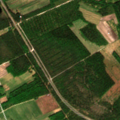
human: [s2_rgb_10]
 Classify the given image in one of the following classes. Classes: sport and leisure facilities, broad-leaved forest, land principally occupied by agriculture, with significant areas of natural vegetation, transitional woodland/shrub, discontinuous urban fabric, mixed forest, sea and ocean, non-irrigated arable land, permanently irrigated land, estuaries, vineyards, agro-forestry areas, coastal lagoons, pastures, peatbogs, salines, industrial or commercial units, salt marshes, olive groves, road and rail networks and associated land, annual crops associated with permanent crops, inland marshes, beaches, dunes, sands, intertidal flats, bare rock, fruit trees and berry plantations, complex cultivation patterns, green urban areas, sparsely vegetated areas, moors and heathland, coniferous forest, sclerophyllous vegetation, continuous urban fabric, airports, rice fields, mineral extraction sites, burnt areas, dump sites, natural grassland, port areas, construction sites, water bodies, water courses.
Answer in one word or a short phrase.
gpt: land principally occupied by agriculture, with significant areas of natural vegetation, mixed forest, transitional woodland/shrub